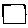
Label: square